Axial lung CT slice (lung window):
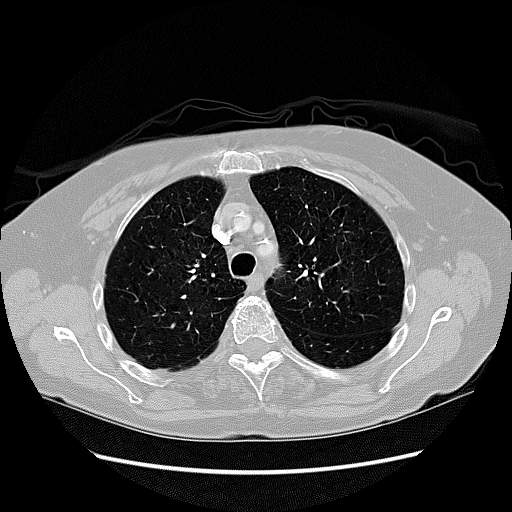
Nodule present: no